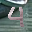
Label: 4